Aerial crown-view tile of a tropical tree (Barro Colorado Island, Panama), acquired 20250915:
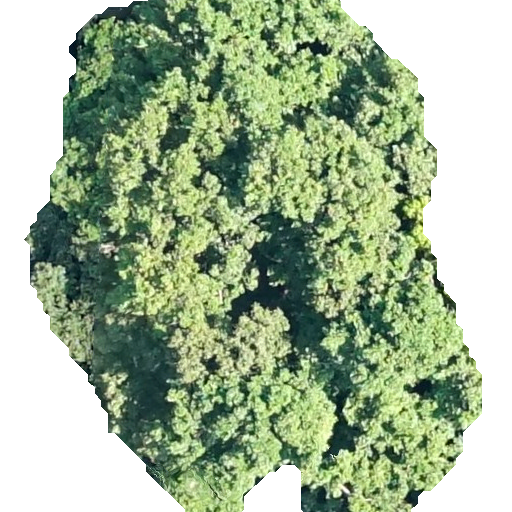
Species: Prioria copaifera
GBIF accepted scientific name: Prioria copaifera
Crown area: 268.715 m²